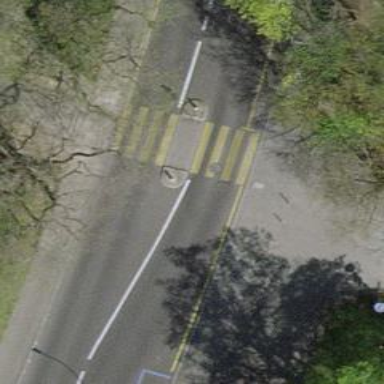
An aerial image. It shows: Uncontrolled crossing with central island on the road.